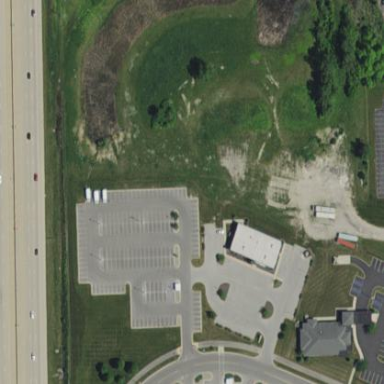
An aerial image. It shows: Parking area with surface.